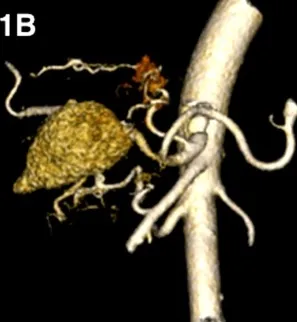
B) 3D vascular reconstruction.
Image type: radiology (ct)